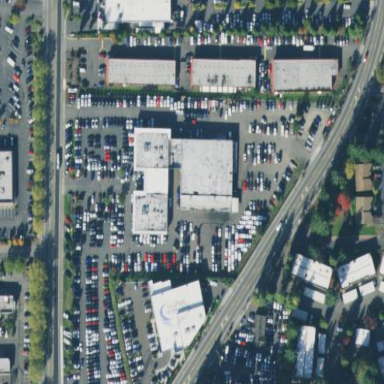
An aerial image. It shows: Car shop building.